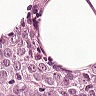
Metastatic tissue present: yes